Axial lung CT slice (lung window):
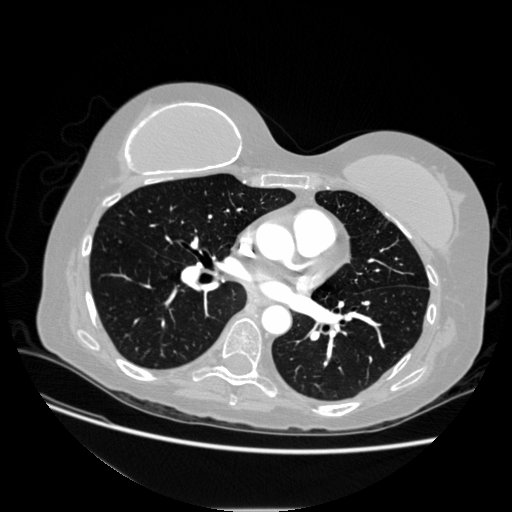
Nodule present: no